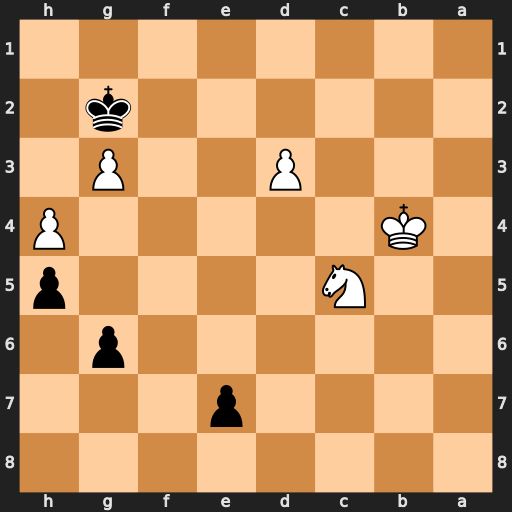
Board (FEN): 8/4p3/6p1/2N4p/1K5P/3P2P1/6k1/8
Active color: b
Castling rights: -
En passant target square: -
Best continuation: Kxg3 Kc3 Kxh4 Kd2 Kg3 Ke2 Kg2 Ne6 h4 Ke3 Kg3 Nd4 e5 Nf3 h3